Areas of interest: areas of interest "School"
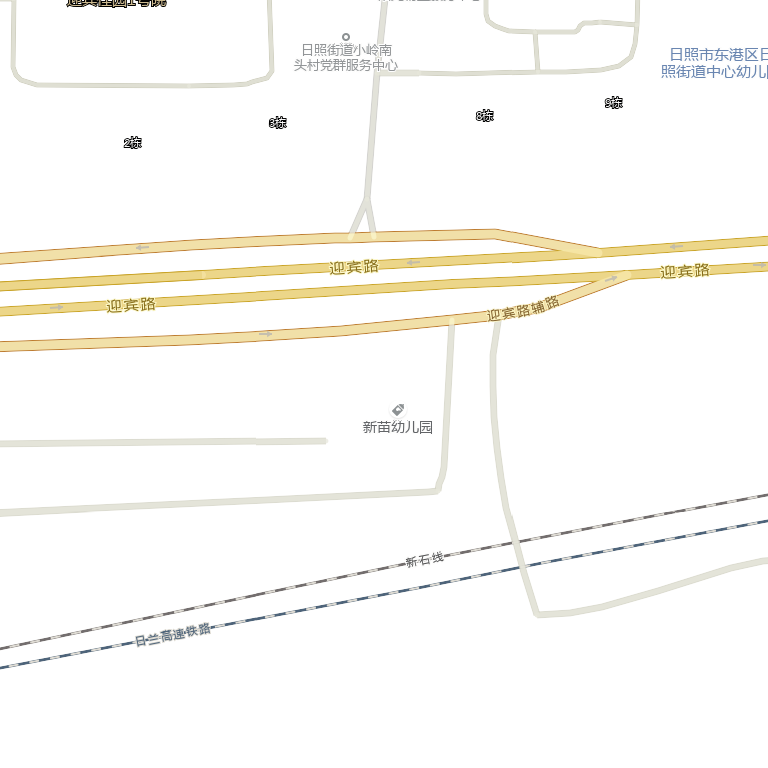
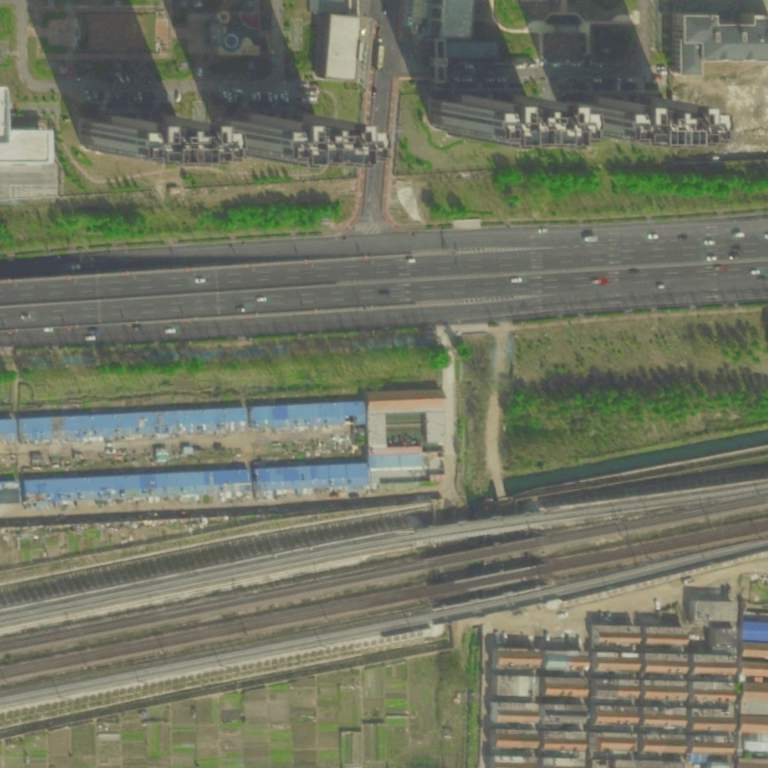